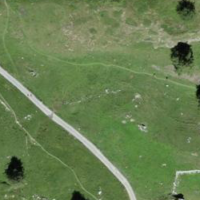
EUNIS habitat code: 23
Species observed at this site:
Caltha palustris
Geum rivale